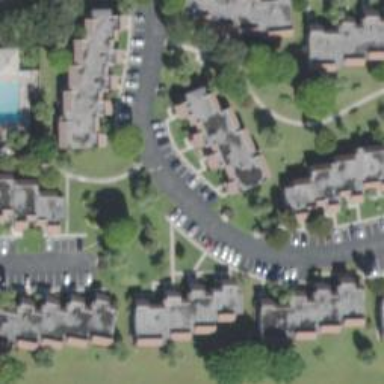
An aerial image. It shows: Residential road with sidewalk on the left.